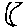
Label: moon